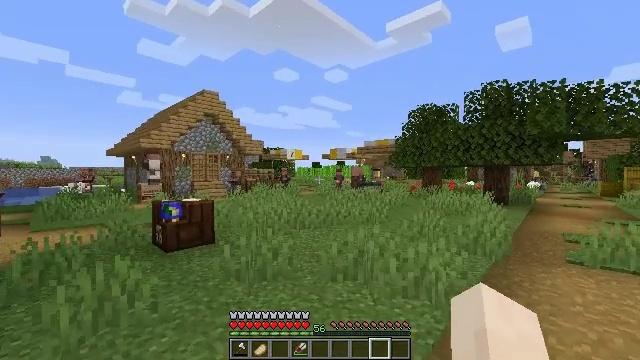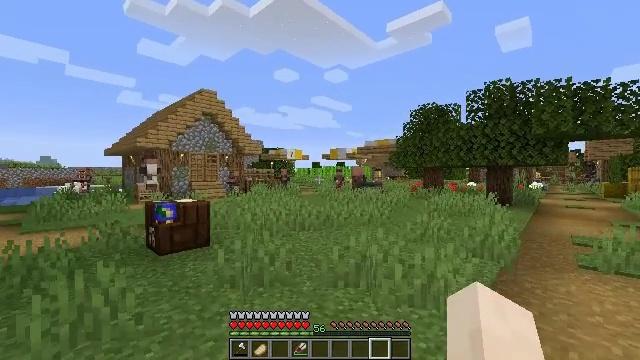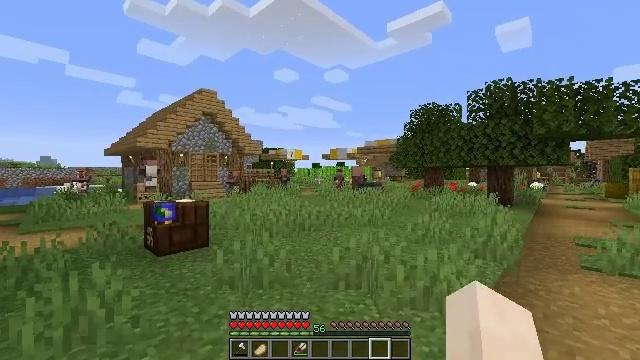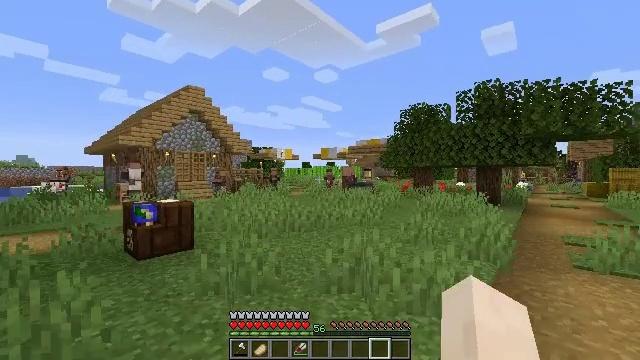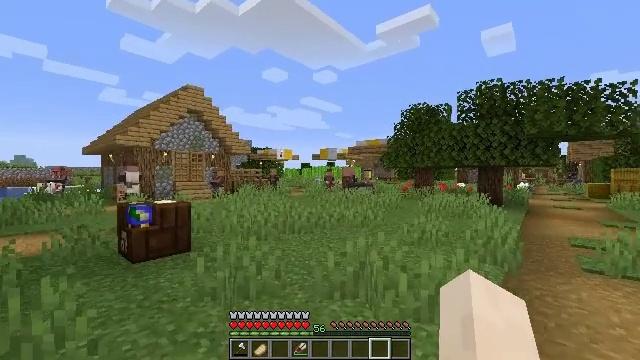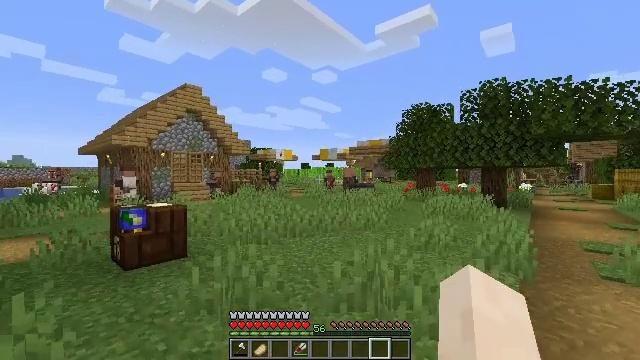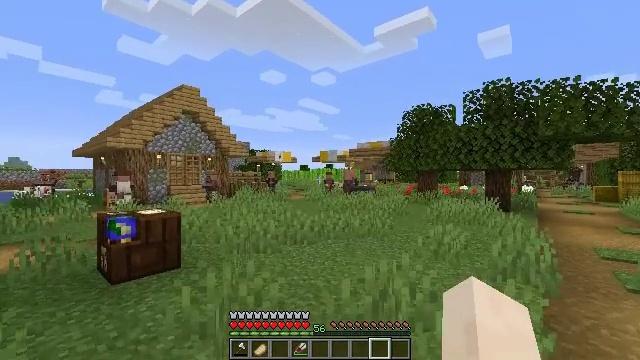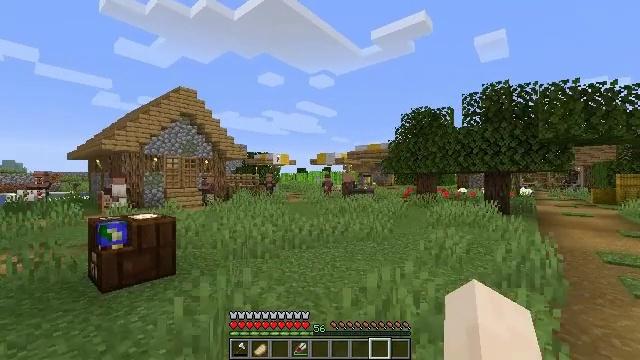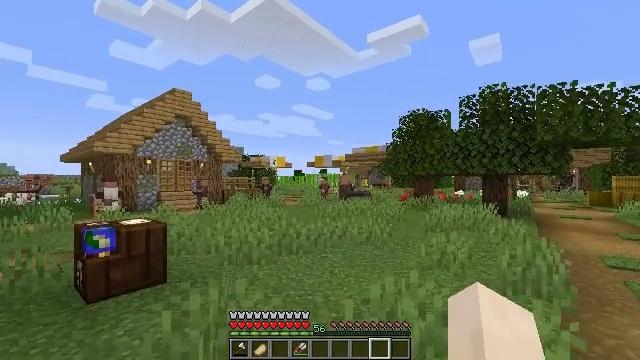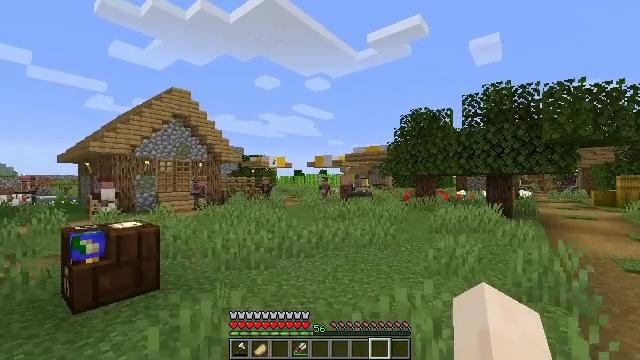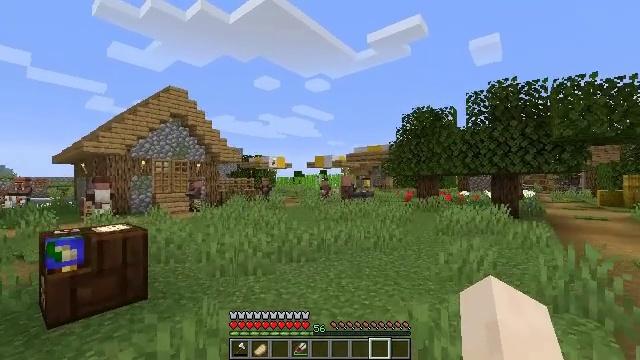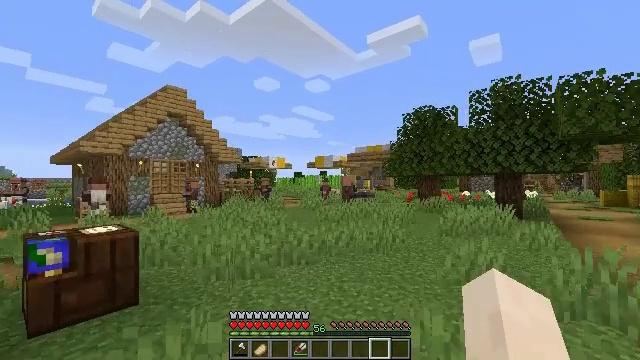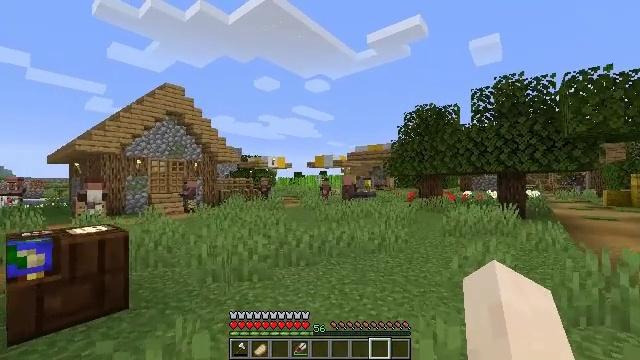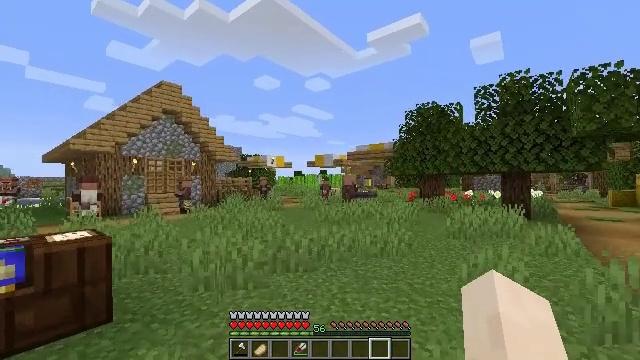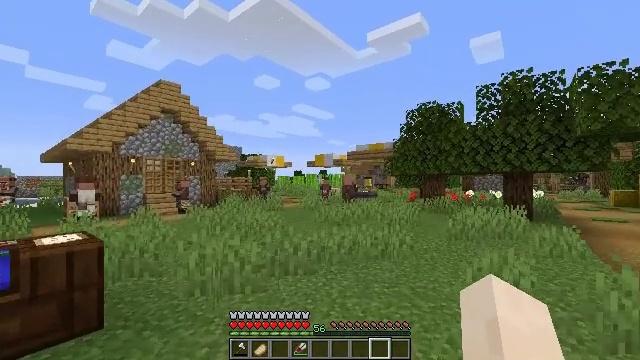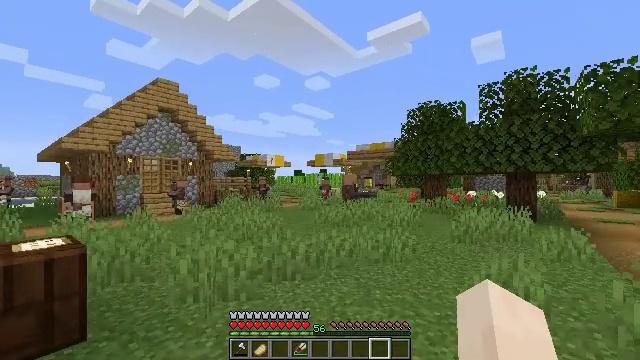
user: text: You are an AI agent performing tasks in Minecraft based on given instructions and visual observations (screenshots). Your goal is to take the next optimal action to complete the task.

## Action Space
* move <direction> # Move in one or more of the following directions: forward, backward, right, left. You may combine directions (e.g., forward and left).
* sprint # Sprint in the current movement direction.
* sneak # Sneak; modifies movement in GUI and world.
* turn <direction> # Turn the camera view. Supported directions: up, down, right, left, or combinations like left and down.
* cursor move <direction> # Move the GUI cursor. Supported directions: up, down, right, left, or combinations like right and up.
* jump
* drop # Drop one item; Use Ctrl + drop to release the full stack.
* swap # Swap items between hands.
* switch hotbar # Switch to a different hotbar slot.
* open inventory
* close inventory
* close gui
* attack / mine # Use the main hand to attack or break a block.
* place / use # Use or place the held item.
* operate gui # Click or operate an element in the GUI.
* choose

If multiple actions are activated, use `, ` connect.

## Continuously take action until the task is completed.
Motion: motion action
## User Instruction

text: Create flint using crafting.
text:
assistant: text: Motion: move forward
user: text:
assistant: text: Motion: move forward
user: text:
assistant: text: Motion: move forward, turn right
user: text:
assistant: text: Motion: move forward
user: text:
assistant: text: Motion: move forward
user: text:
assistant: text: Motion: move forward
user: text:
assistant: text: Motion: move forward
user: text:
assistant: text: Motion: move forward
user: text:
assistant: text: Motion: move forward
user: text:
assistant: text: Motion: move forward
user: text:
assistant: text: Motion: move forward
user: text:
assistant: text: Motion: move forward
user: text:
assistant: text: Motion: move forward
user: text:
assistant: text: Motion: move forward
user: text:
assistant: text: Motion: move forward
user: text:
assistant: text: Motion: move forward
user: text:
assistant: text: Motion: move forward
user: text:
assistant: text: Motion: move forward
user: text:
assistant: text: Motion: move forward
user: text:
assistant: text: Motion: move forward
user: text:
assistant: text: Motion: move forward
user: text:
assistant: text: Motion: move forward
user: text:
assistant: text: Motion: move forward
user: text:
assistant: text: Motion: move forward
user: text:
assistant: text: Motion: move forward
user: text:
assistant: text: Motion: move forward
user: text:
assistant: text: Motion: move forward
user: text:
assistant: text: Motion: move forward
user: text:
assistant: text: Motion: move forward
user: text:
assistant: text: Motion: move forward, turn left